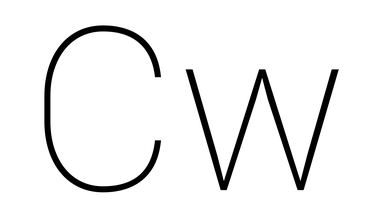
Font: Roboto_Thin